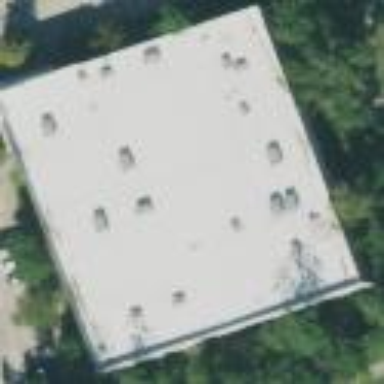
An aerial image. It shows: Building used as fitness center.